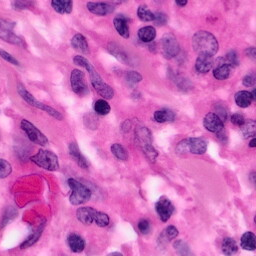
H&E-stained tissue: Pancreatic